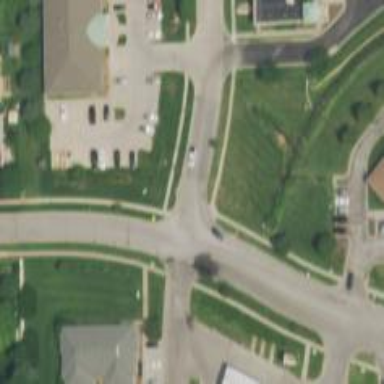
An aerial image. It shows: Unmarked road crossing.